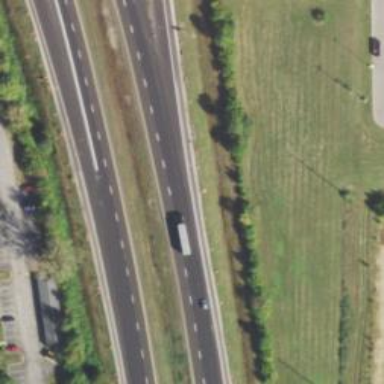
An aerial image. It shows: Motorway junction.